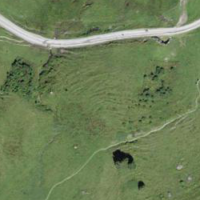
EUNIS habitat code: 24
Species observed at this site:
Corvus corone
Turdus merula
Parnassia palustris
Aquila chrysaetos
Pica pica
Phoenicurus ochruros
Garrulus glandarius
Tussilago farfara
Buteo buteo
Falco tinnunculus
Corvus corax
Periparus ater